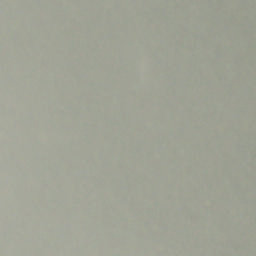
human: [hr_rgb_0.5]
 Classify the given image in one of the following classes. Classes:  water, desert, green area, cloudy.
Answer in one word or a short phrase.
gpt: cloudy